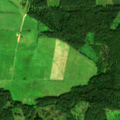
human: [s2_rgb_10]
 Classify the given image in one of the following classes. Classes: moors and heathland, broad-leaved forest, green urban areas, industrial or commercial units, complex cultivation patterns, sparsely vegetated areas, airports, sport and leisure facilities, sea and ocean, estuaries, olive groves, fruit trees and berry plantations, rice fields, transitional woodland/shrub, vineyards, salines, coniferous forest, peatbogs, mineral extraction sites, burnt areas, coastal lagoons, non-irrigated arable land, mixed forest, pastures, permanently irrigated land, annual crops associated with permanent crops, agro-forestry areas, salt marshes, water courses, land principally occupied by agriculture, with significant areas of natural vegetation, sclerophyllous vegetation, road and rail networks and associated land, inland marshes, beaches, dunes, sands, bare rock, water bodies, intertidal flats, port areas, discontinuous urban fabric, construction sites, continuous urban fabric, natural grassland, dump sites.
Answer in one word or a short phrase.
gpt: pastures, complex cultivation patterns, coniferous forest, mixed forest, transitional woodland/shrub